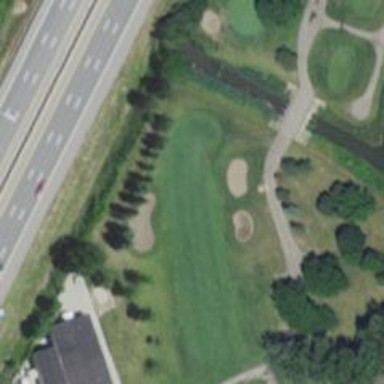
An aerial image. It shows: View of golf hole.